Question: I'm querying an for its axis data which it holds as two 8 bit registers which combine to give a 12 bit value and I'm trying to figure out how to combine those values. I've never been good at bitwise manipulation so any help would be greatly appreciated. I would imagine it is something like this:
'''
number = Z_data_H << 8 | Z_data_L;
number = (number & ~(1<<13)) | (0<<13);
number = (number & ~(1<<14)) | (0<<14);
number = (number & ~(1<<15)) | (0<<15);
number = (number & ~(1<<16)) | (0<<16);
'''
<URL>
Z axis data register

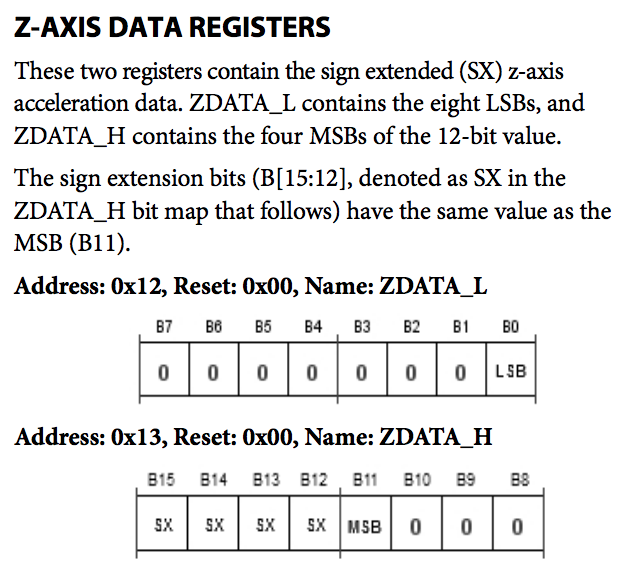
Answer: Your first line should be what you need:
'''
int16_t number;
number = (Z_data_H << 8) | Z_data_L;
'''
The sign-extension bits mean that you can read the value as if it was a 16-bit signed integer. The will simply never be outside the range of a 12-bit integer. It's important that you leave those bits intact in order to handle negative values correctly.